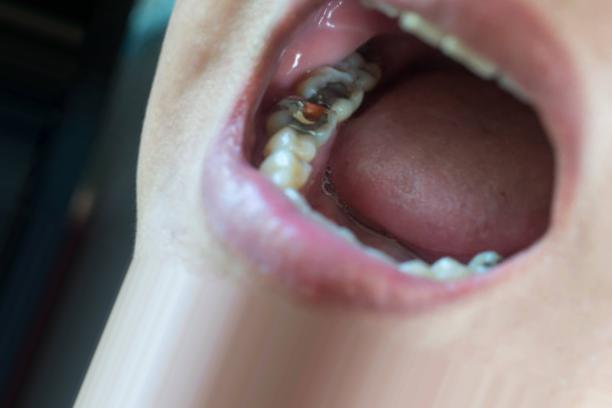
Condition: Caries